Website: crate-barrel
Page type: payment
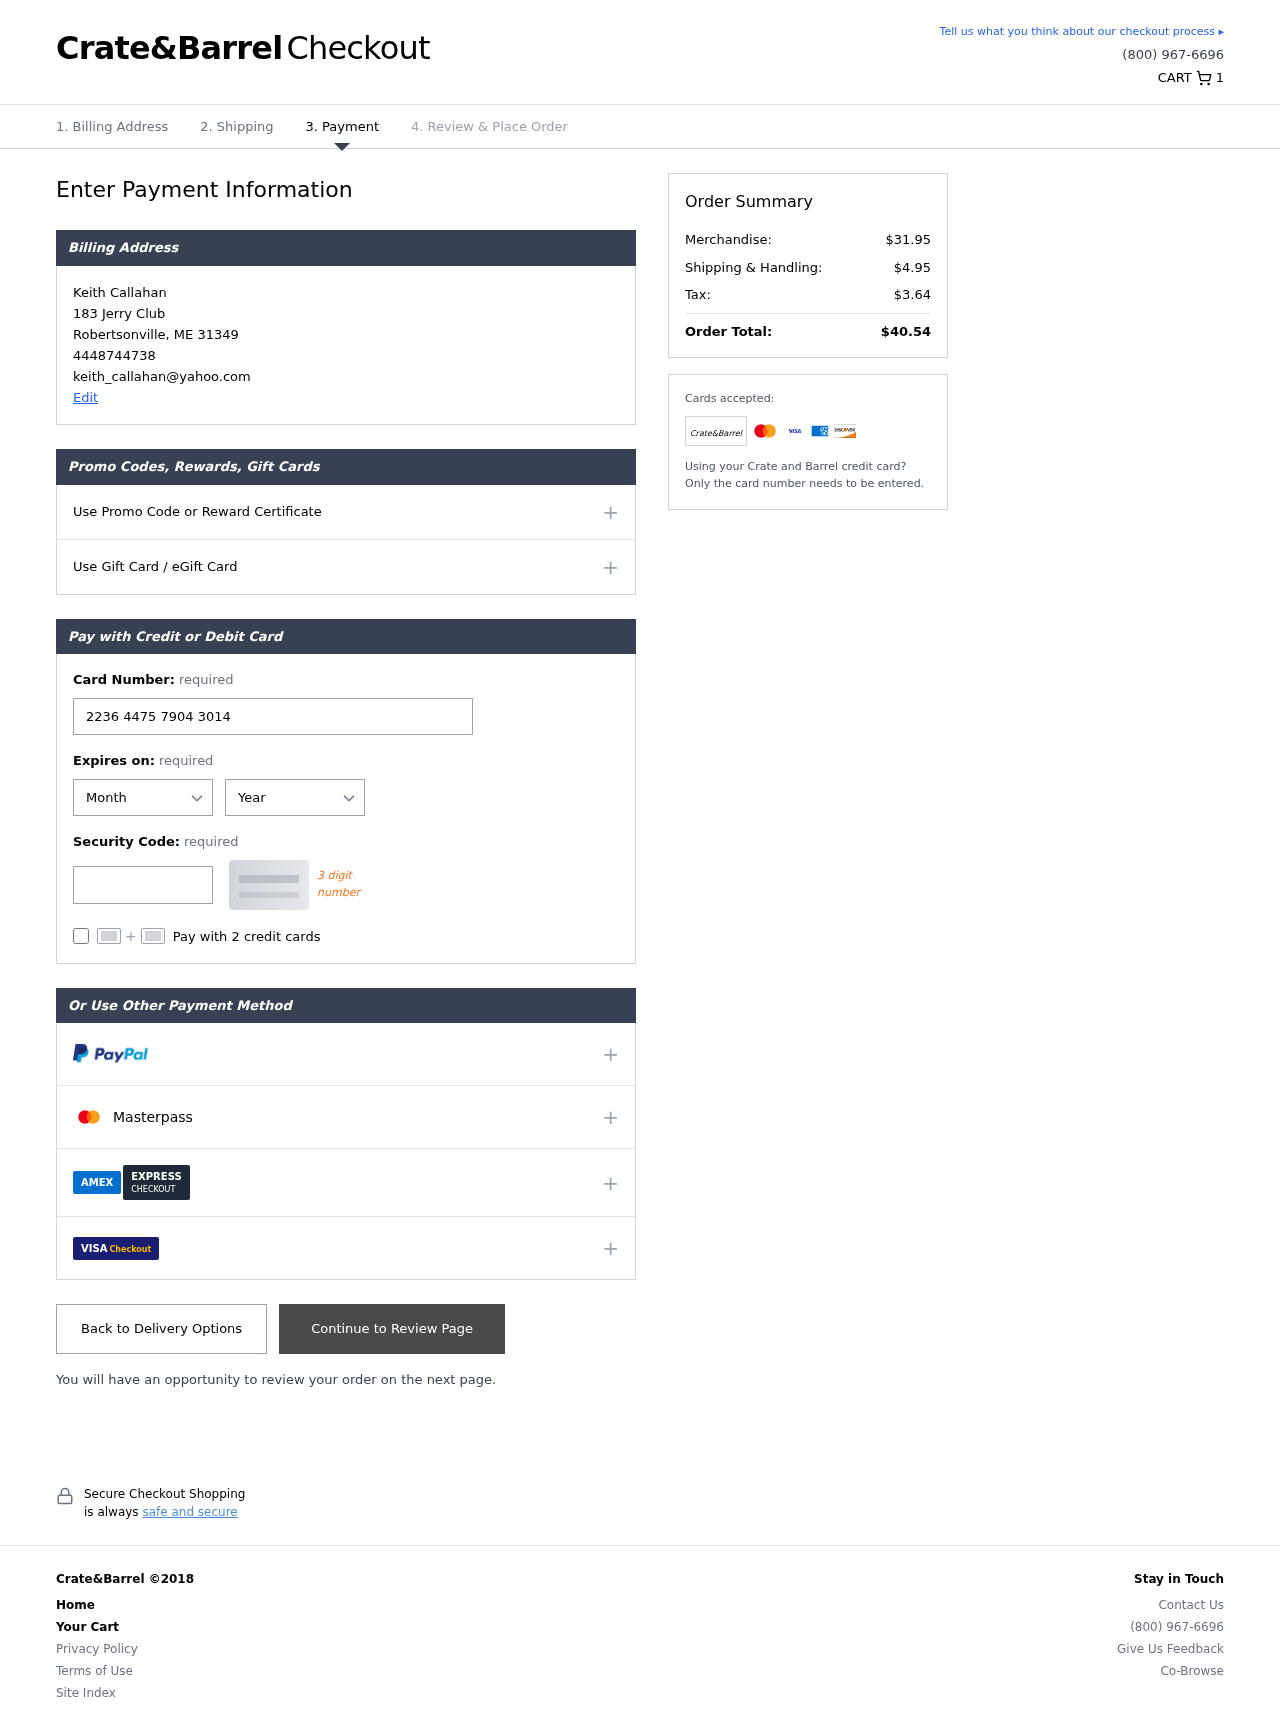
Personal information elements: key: PII_CARD_CVV
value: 837
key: PII_CARD_EXPIRY_MONTH
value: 06
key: PII_CARD_EXPIRY_YEAR
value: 28
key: PII_CARD_NUMBER
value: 2236 4475 7904 3014
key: PII_CITY
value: Robertsonville
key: PII_EMAIL
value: keith_callahan@yahoo.com
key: PII_FULLNAME
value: Keith Callahan
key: PII_PHONE
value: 4448744738
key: PII_POSTCODE
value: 31349
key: PII_STATE_ABBR
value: ME
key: PII_STREET
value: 183 Jerry Club
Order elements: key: ORDER_NUM_ITEMS
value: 1
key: ORDER_SUBTOTAL
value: $31.95
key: ORDER_SHIPPING_COST
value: $4.95
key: ORDER_TAX
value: $3.64
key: ORDER_TOTAL
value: $40.54